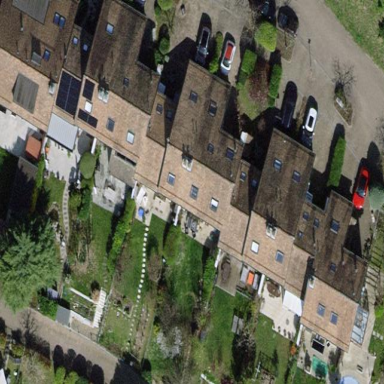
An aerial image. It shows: Terrace building.